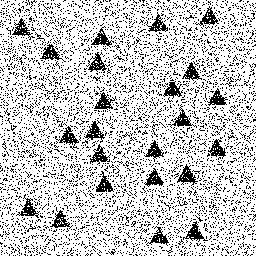
Squares: 0
Triangles: 23
Stars: 0
Total shapes: 23